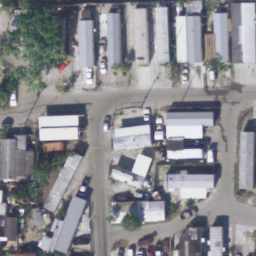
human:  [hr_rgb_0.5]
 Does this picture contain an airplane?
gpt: no

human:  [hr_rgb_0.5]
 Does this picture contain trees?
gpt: yes

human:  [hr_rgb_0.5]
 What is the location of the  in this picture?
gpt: i cannot see it